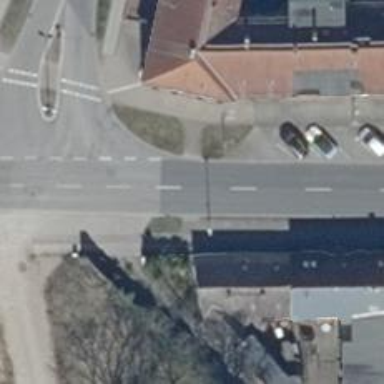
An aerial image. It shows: Tertiary road with asphalt surface. There is cycle track on the right side.